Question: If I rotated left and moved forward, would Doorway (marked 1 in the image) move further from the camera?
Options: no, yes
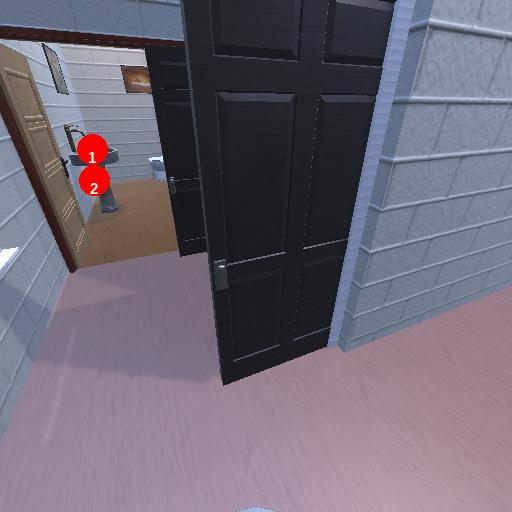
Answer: no